Field crop: maize
Growth stage: 2
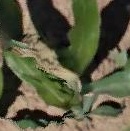
Species: maize